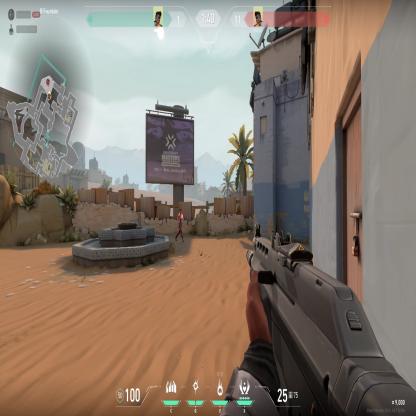
Label: enemy